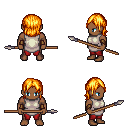
a pixel art fantasy rpg character, male body template, human, dark skin, white tunic, red pants, light blonde long bangs hairstyle, leather bracers, spear, four views (front, back, left, right), 2x2 character sprite sheet, small pixel art, hard edges, no anti-aliasing